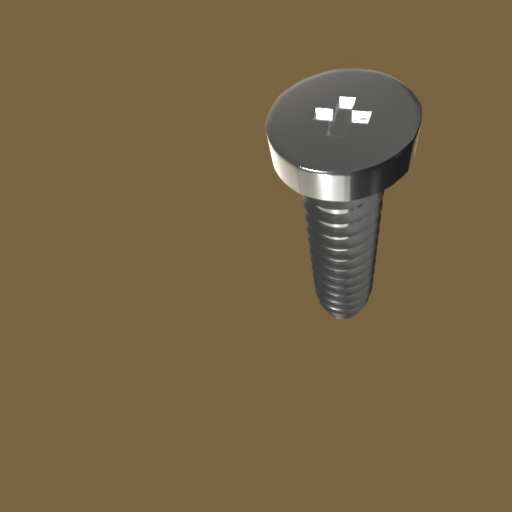
Label: screw